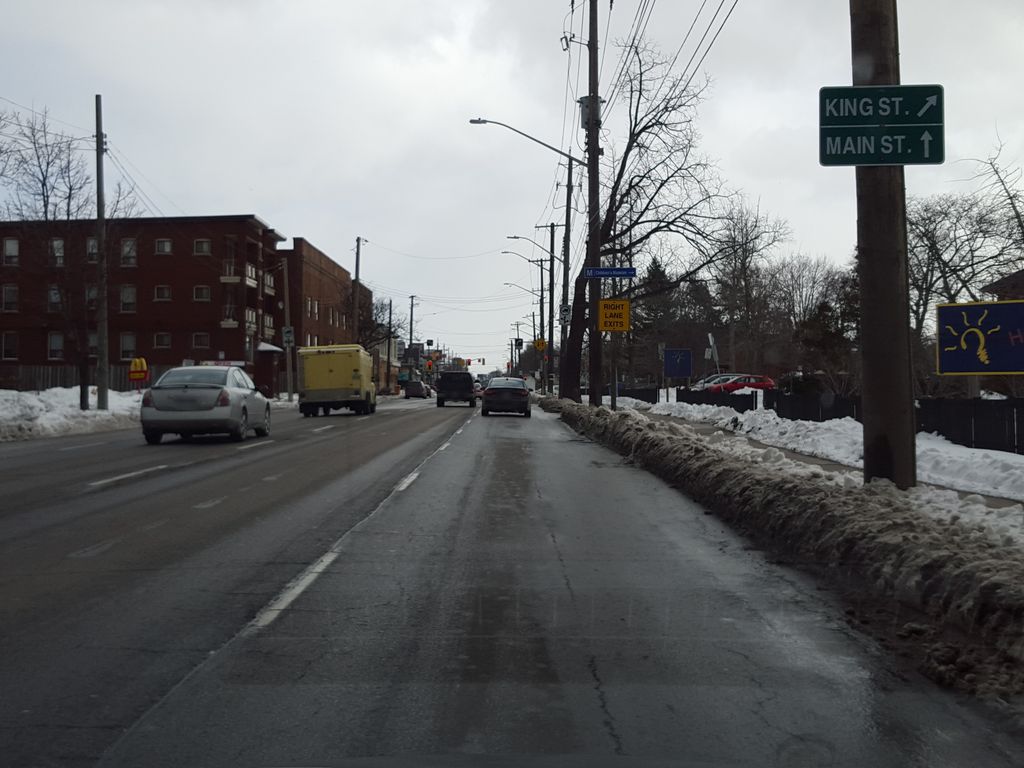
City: hamilton